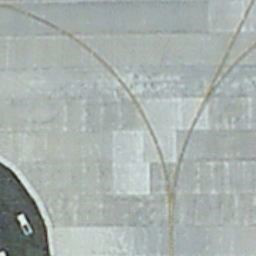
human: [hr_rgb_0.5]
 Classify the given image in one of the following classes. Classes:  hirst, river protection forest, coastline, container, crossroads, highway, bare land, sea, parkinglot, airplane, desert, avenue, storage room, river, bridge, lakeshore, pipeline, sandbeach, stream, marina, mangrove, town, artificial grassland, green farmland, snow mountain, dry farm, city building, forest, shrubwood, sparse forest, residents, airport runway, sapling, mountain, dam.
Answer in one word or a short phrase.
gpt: airport runway